Field crop: maize
Growth stage: 2
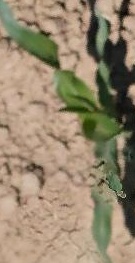
Species: maize